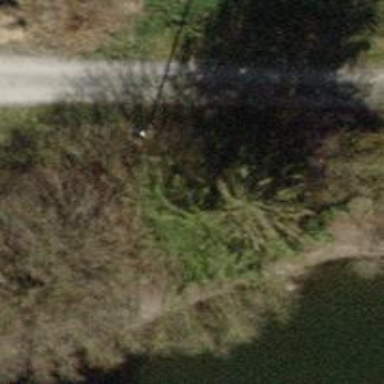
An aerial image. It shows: Minor power line.